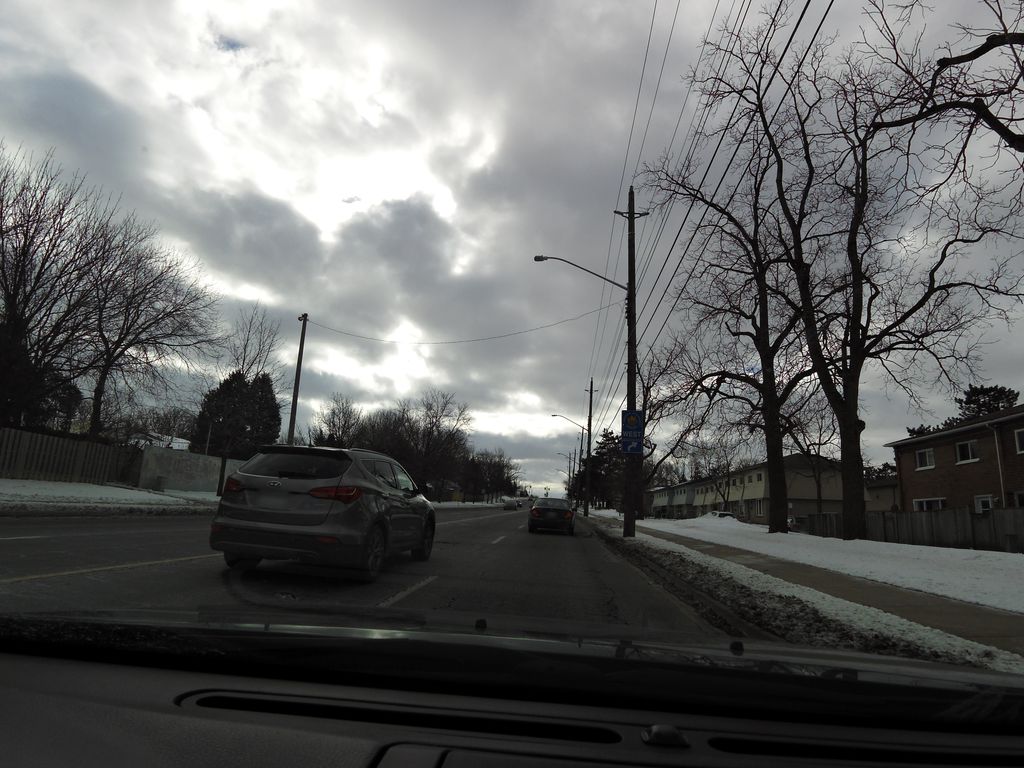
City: hamilton